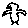
Label: bird